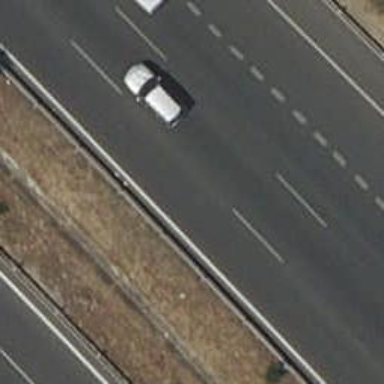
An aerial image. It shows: Asphalt motorway.